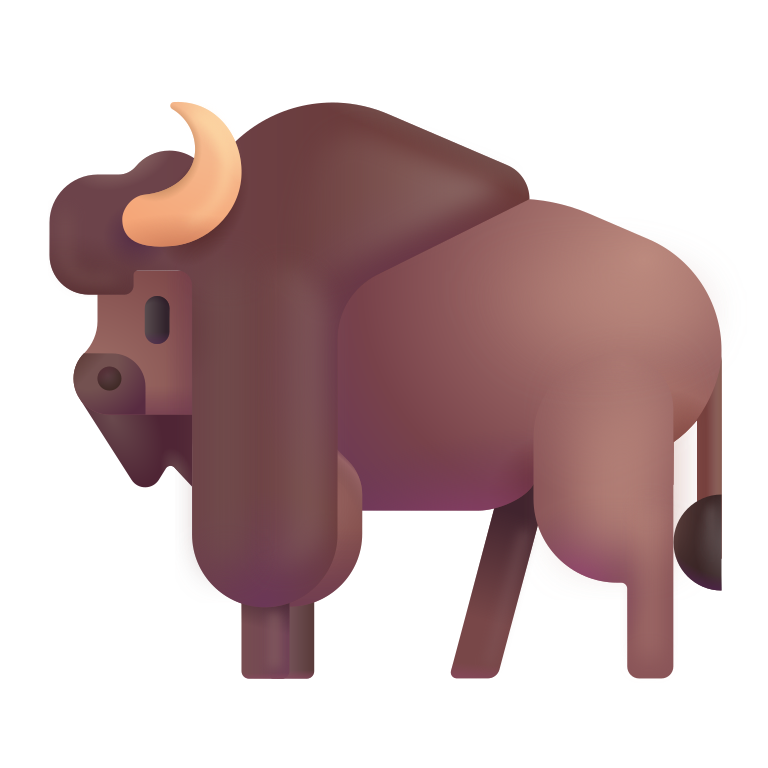
bison color